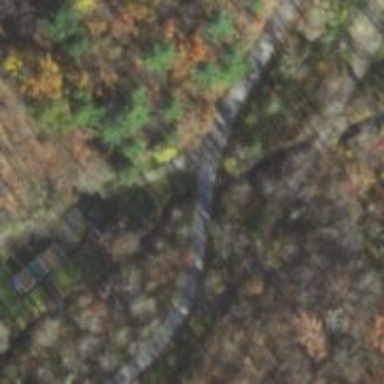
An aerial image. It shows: Culvert tunnel passing under river.